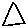
Label: triangle